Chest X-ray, PA view. Patient: 77 years old, sex M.
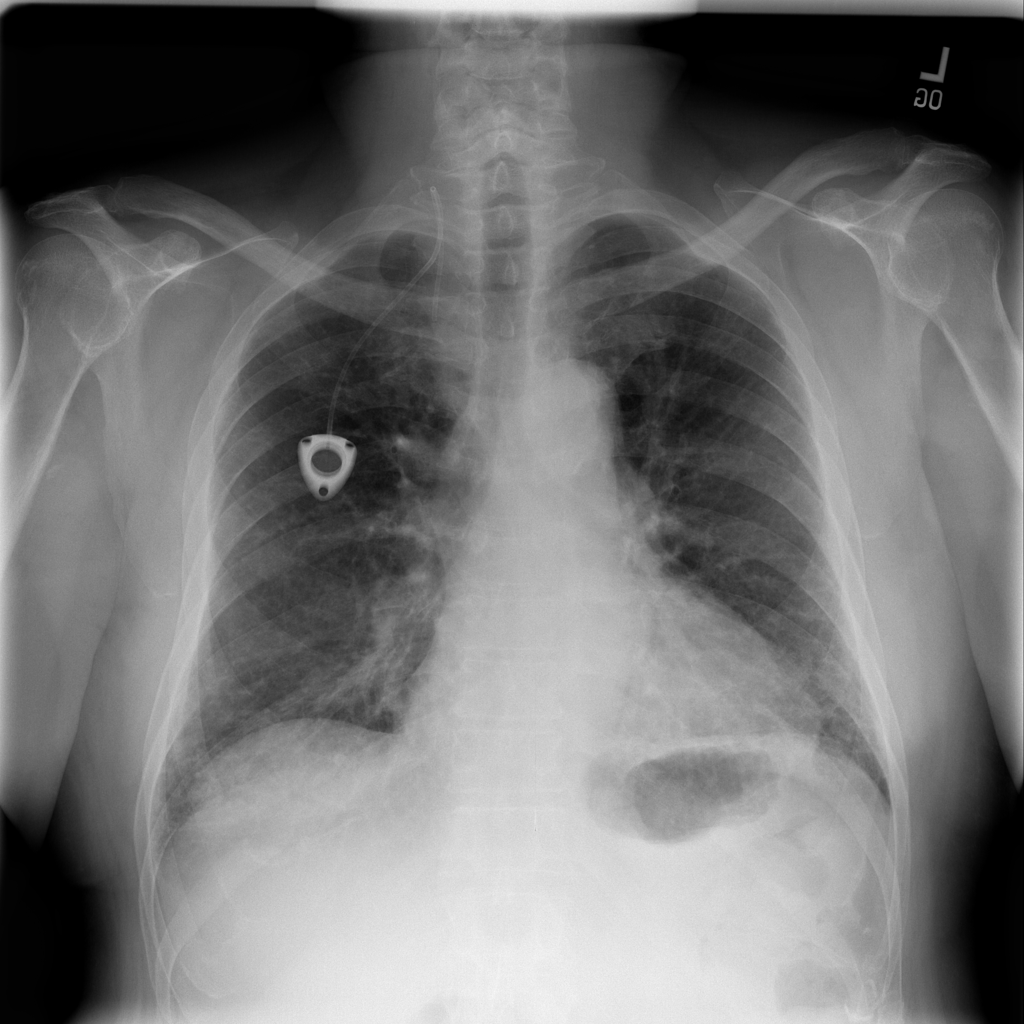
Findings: Cardiomegaly, Infiltration